The plot is a time-scale (wavelet) decomposition of a bearing vibration signal. Based on the visible evidence, which condition applies: normal, inner_race, outer_race, ball?
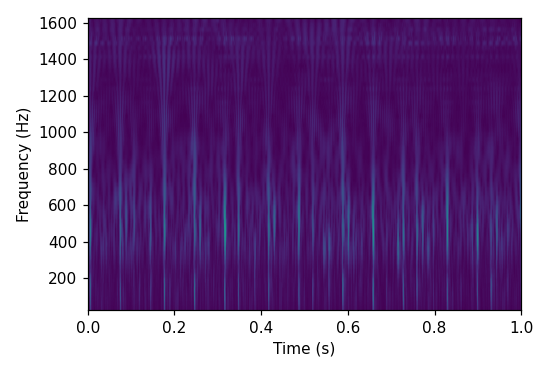
Answer: inner_race